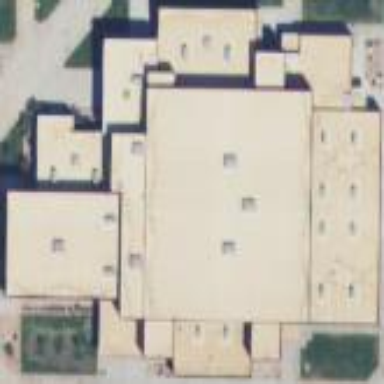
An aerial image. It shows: School building used for educational purposes.